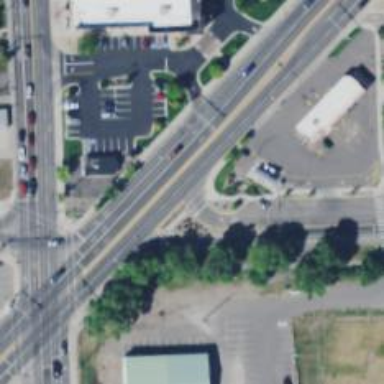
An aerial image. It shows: Asphalt road with primary link designation.